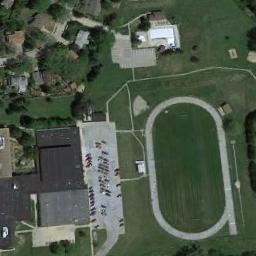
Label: ground_track_field